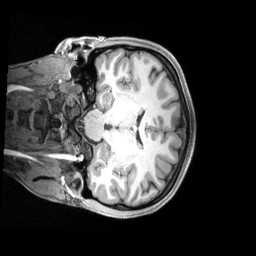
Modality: T1w
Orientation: coronal
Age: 20
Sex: female
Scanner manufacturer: siemens
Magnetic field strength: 3 T
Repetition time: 2.4 s
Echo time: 0.00219 s